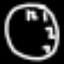
Label: clock